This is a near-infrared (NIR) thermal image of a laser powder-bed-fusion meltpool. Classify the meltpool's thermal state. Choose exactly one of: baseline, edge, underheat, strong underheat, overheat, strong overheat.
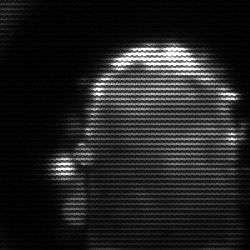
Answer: baseline